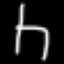
Label: chair